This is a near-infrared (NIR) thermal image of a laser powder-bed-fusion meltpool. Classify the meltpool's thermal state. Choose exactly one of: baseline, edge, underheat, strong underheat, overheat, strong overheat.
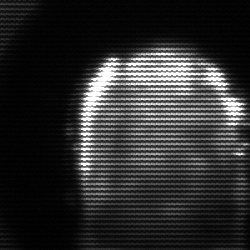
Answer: baseline